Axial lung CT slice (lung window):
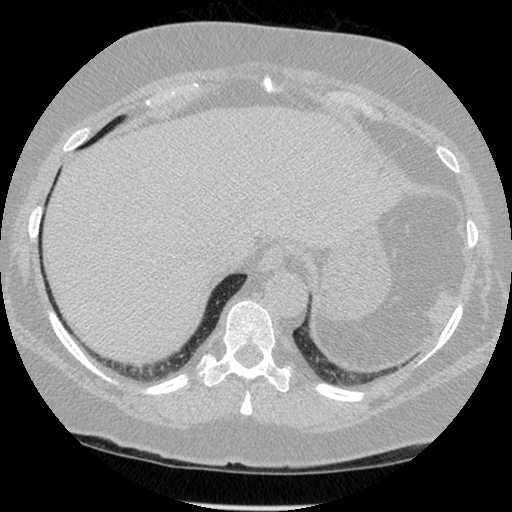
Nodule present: no